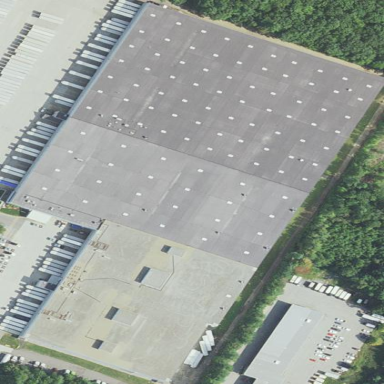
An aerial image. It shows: Warehouse building.